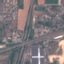
Land use / land cover: Highway